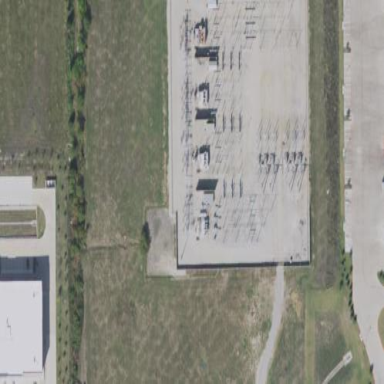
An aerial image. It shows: Power substation.